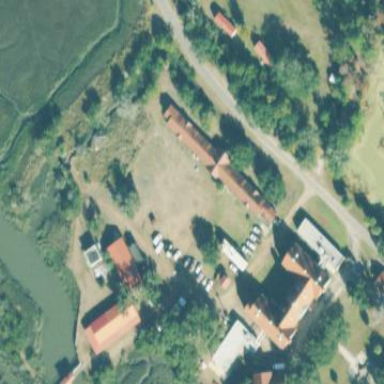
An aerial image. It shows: Dormitory building.